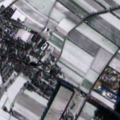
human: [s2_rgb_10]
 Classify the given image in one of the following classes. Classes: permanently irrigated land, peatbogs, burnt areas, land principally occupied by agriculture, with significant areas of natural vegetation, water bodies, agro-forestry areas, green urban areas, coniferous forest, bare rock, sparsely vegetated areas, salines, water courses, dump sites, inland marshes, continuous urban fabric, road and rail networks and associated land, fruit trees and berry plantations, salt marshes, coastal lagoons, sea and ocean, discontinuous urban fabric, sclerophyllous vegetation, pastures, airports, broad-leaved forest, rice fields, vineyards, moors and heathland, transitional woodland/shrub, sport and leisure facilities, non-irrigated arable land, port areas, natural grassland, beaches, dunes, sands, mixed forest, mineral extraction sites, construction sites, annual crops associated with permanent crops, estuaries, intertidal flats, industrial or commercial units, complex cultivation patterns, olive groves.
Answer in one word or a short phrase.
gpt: discontinuous urban fabric, non-irrigated arable land, complex cultivation patterns, land principally occupied by agriculture, with significant areas of natural vegetation, coniferous forest